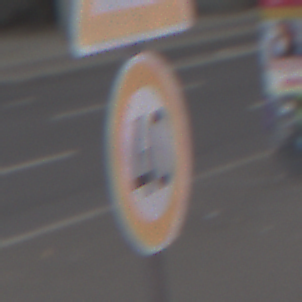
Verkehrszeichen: Geschwindigkeit40
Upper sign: DoppelkurveZunaechstLinks
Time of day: MorningAfternoon
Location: Outdoor (Urban)
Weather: Overcast
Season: NotSpecified
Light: Natural